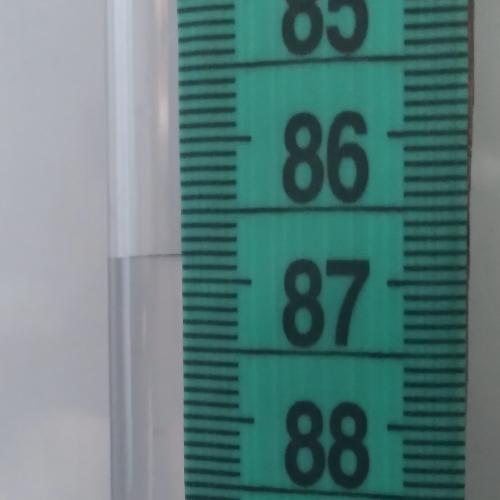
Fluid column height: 86.8 cm